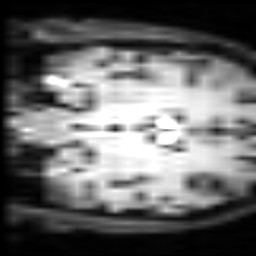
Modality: inplaneT2
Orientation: coronal